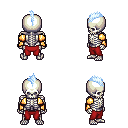
a pixel art fantasy rpg character, male body template, skeleton, gold arm armor, red pants, white cyan mohawk hairstyle, four views (front, back, left, right), 2x2 character sprite sheet, small pixel art, hard edges, no anti-aliasing